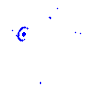
Particle: pion